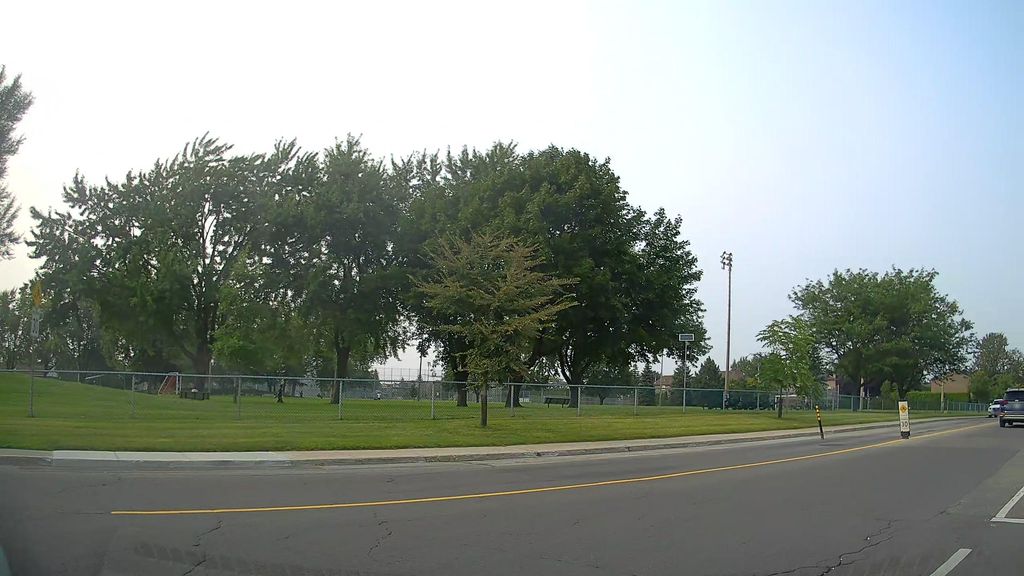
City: montreal